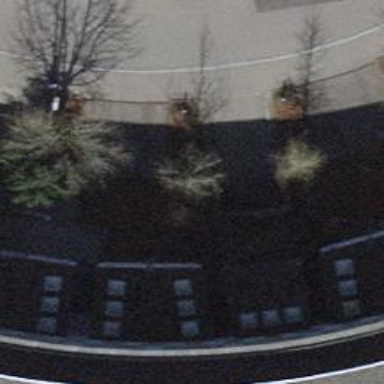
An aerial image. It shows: Parking entrance.